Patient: sex M, age 53
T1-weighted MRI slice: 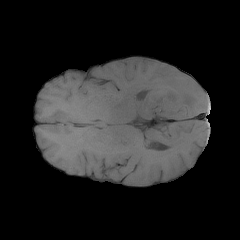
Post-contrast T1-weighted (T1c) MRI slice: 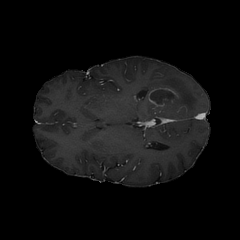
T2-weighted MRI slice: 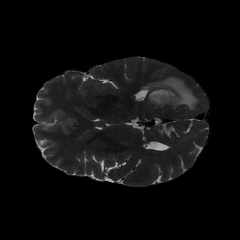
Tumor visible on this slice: yes
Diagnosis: Glioblastoma, IDH-wildtype
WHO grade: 4